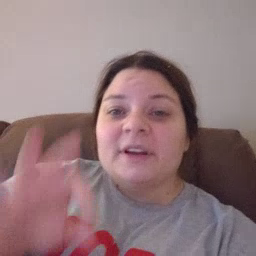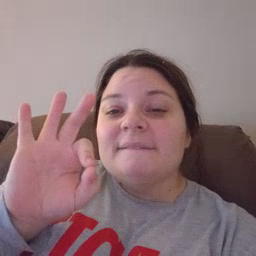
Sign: feet